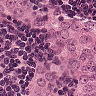
Metastatic tissue present: yes